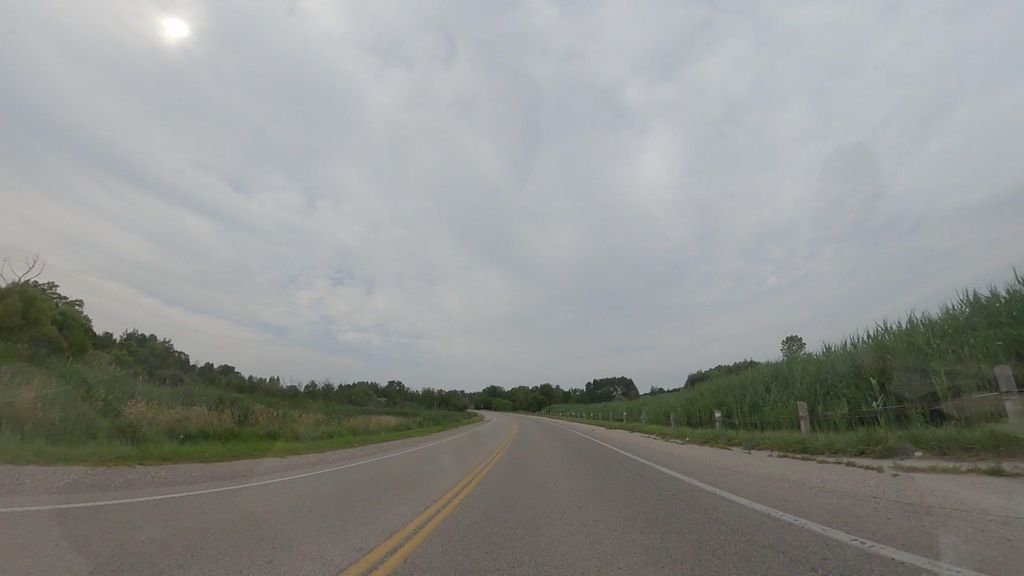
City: kitchener-waterloo